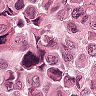
Metastatic tissue present: yes